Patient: sex M, age 34
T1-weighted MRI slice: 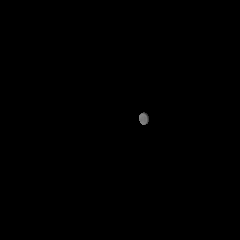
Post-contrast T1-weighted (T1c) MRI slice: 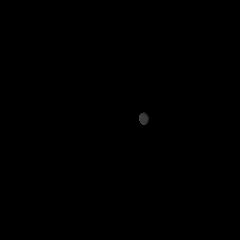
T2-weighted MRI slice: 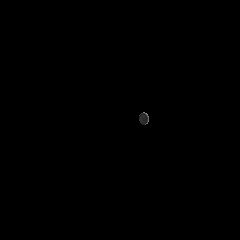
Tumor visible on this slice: no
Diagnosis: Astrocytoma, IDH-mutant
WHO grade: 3